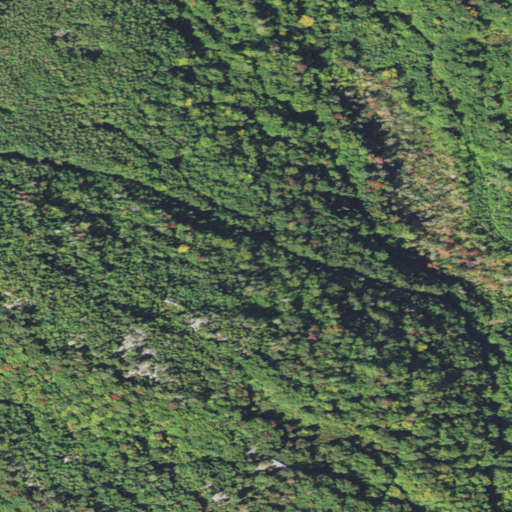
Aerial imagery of mountain in New Hampshire named Rolfe Hill containing mixed forest, deciduous forest, evergreen forest, woody wetlands, and shrub